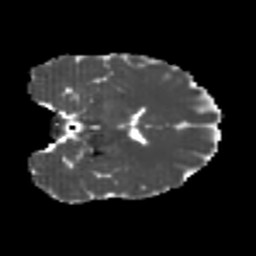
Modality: MD
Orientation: coronal
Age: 26
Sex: female
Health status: healthy
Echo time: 0.074 s